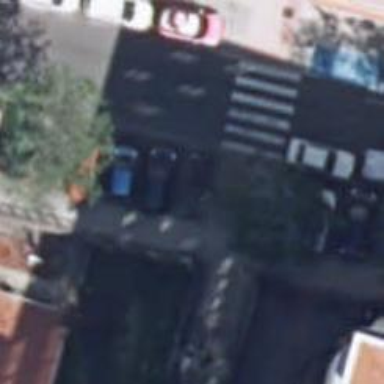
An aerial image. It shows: Steps made of paving stones.